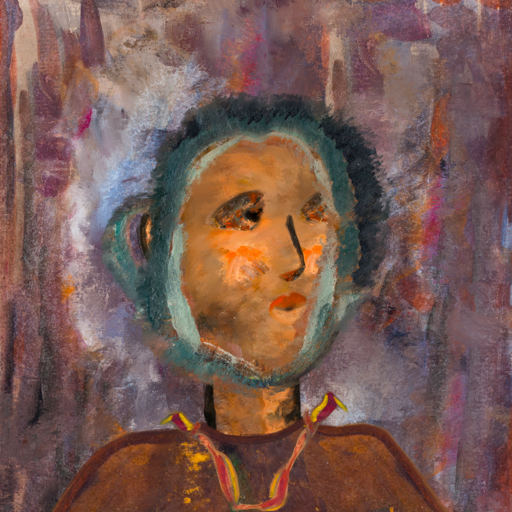
Background: Hypocrite, Head And Neck Side: Gypsy_Queen, Face Side: Gypsy_Queen, Bust: Comrade, Hair Side: Boggyland, Head Accessory: Blank, Second Necklace: Gypsy_Mother_1, Necklace: Blank, Baby: Blank